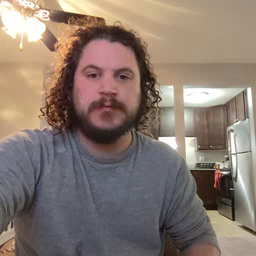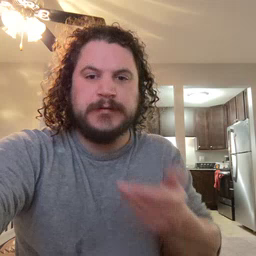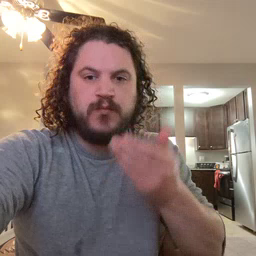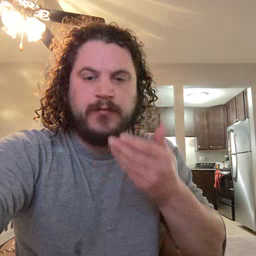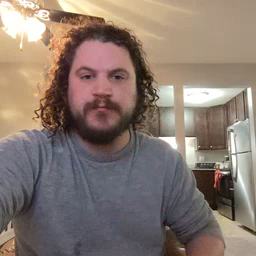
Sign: cereal